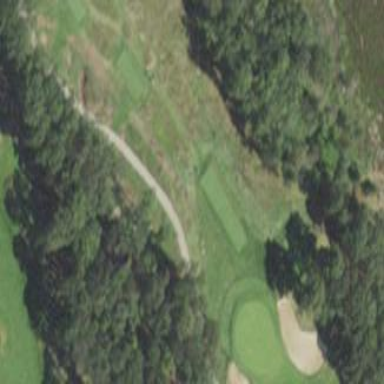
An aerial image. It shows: Area of rough grass used for golf.